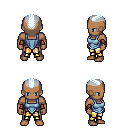
a pixel art fantasy rpg character, male body template, human, dark skin, blue vest, gold greaves, white cyan short mohawk hairstyle, cloth bracers, four views (front, back, left, right), 2x2 character sprite sheet, small pixel art, hard edges, no anti-aliasing